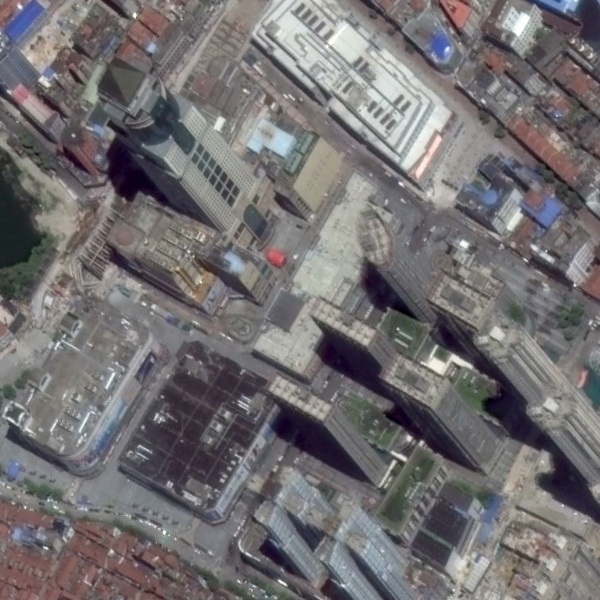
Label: Commercial